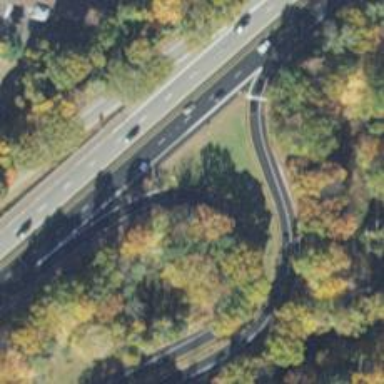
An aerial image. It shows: Asphalt motorway link.